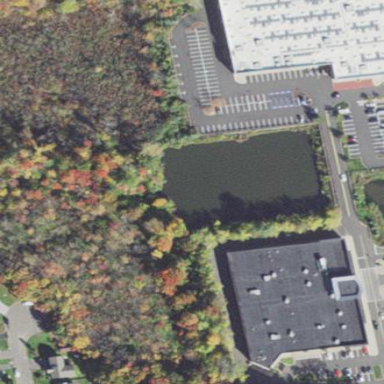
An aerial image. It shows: Pond surrounded by natural water.